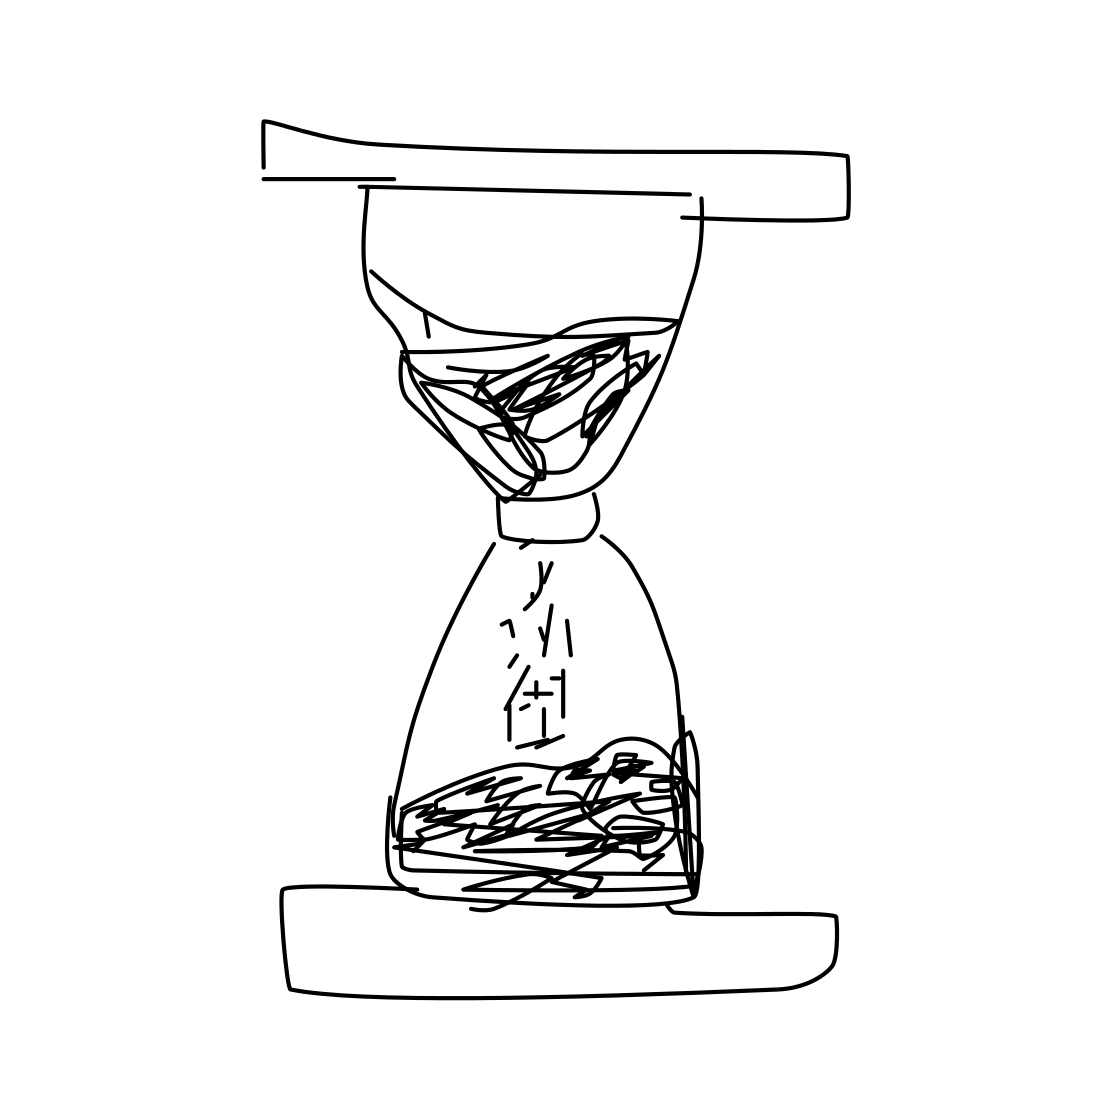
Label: hourglass